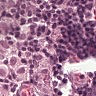
Metastatic tissue present: yes